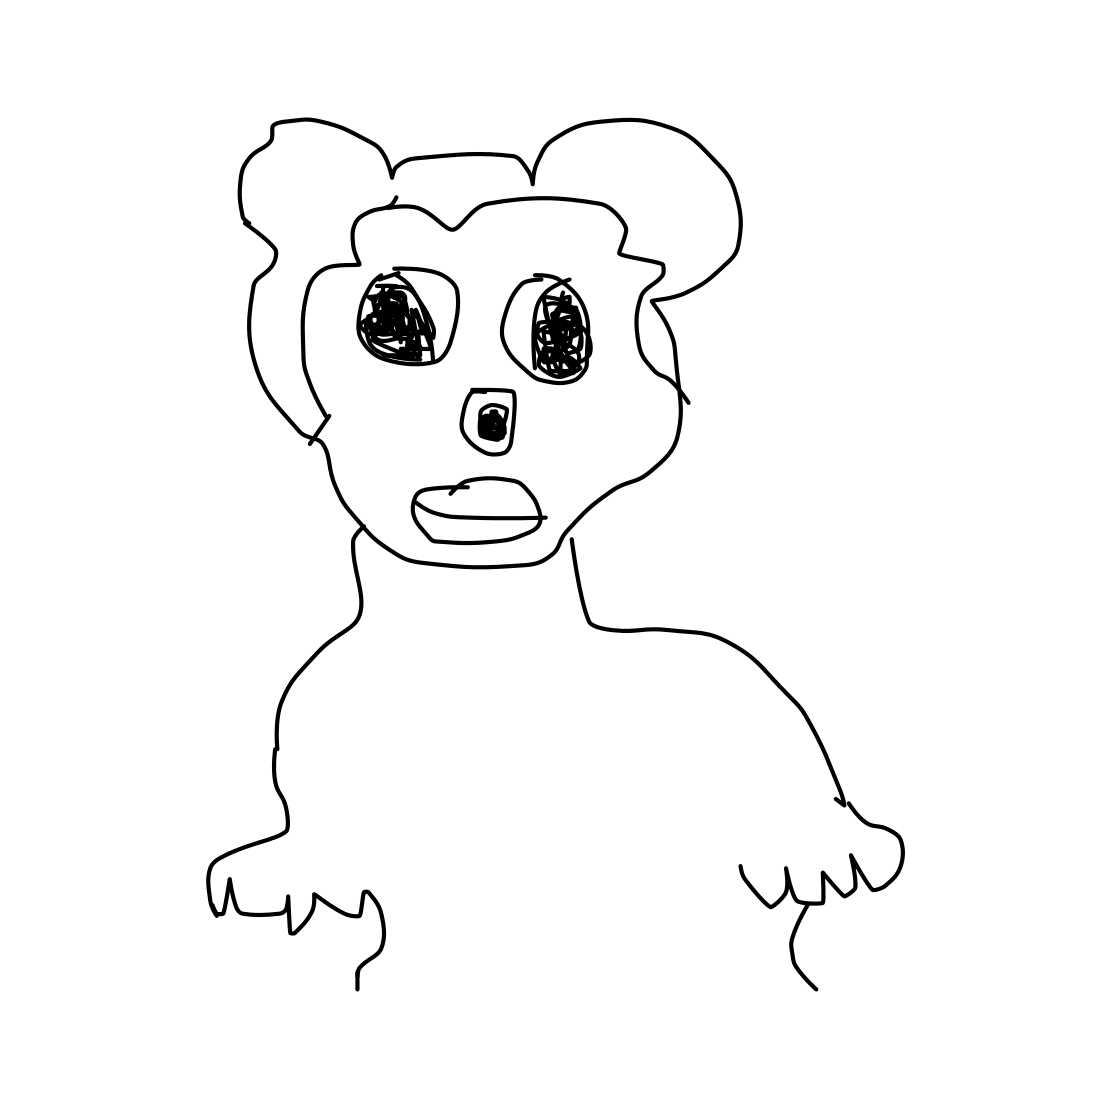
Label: panda